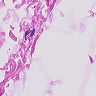
Metastatic tissue present: no